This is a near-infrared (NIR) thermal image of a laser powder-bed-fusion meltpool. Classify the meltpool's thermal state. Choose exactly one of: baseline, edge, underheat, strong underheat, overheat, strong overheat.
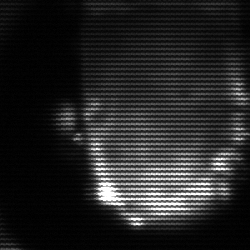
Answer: baseline